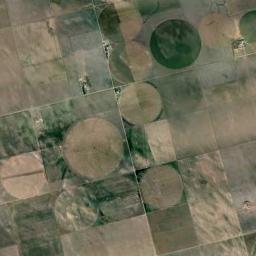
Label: circular_farmland